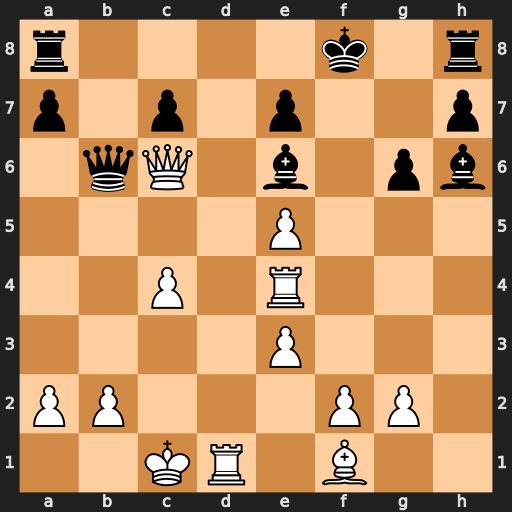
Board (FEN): r4k1r/p1p1p2p/1qQ1b1pb/4P3/2P1R3/4P3/PP3PP1/2KR1B2
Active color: w
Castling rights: -
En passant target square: -
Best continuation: Qxa8+ Kg7 Rd8 Rxd8 Qxd8